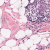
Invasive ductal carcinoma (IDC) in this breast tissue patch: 1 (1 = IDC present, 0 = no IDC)